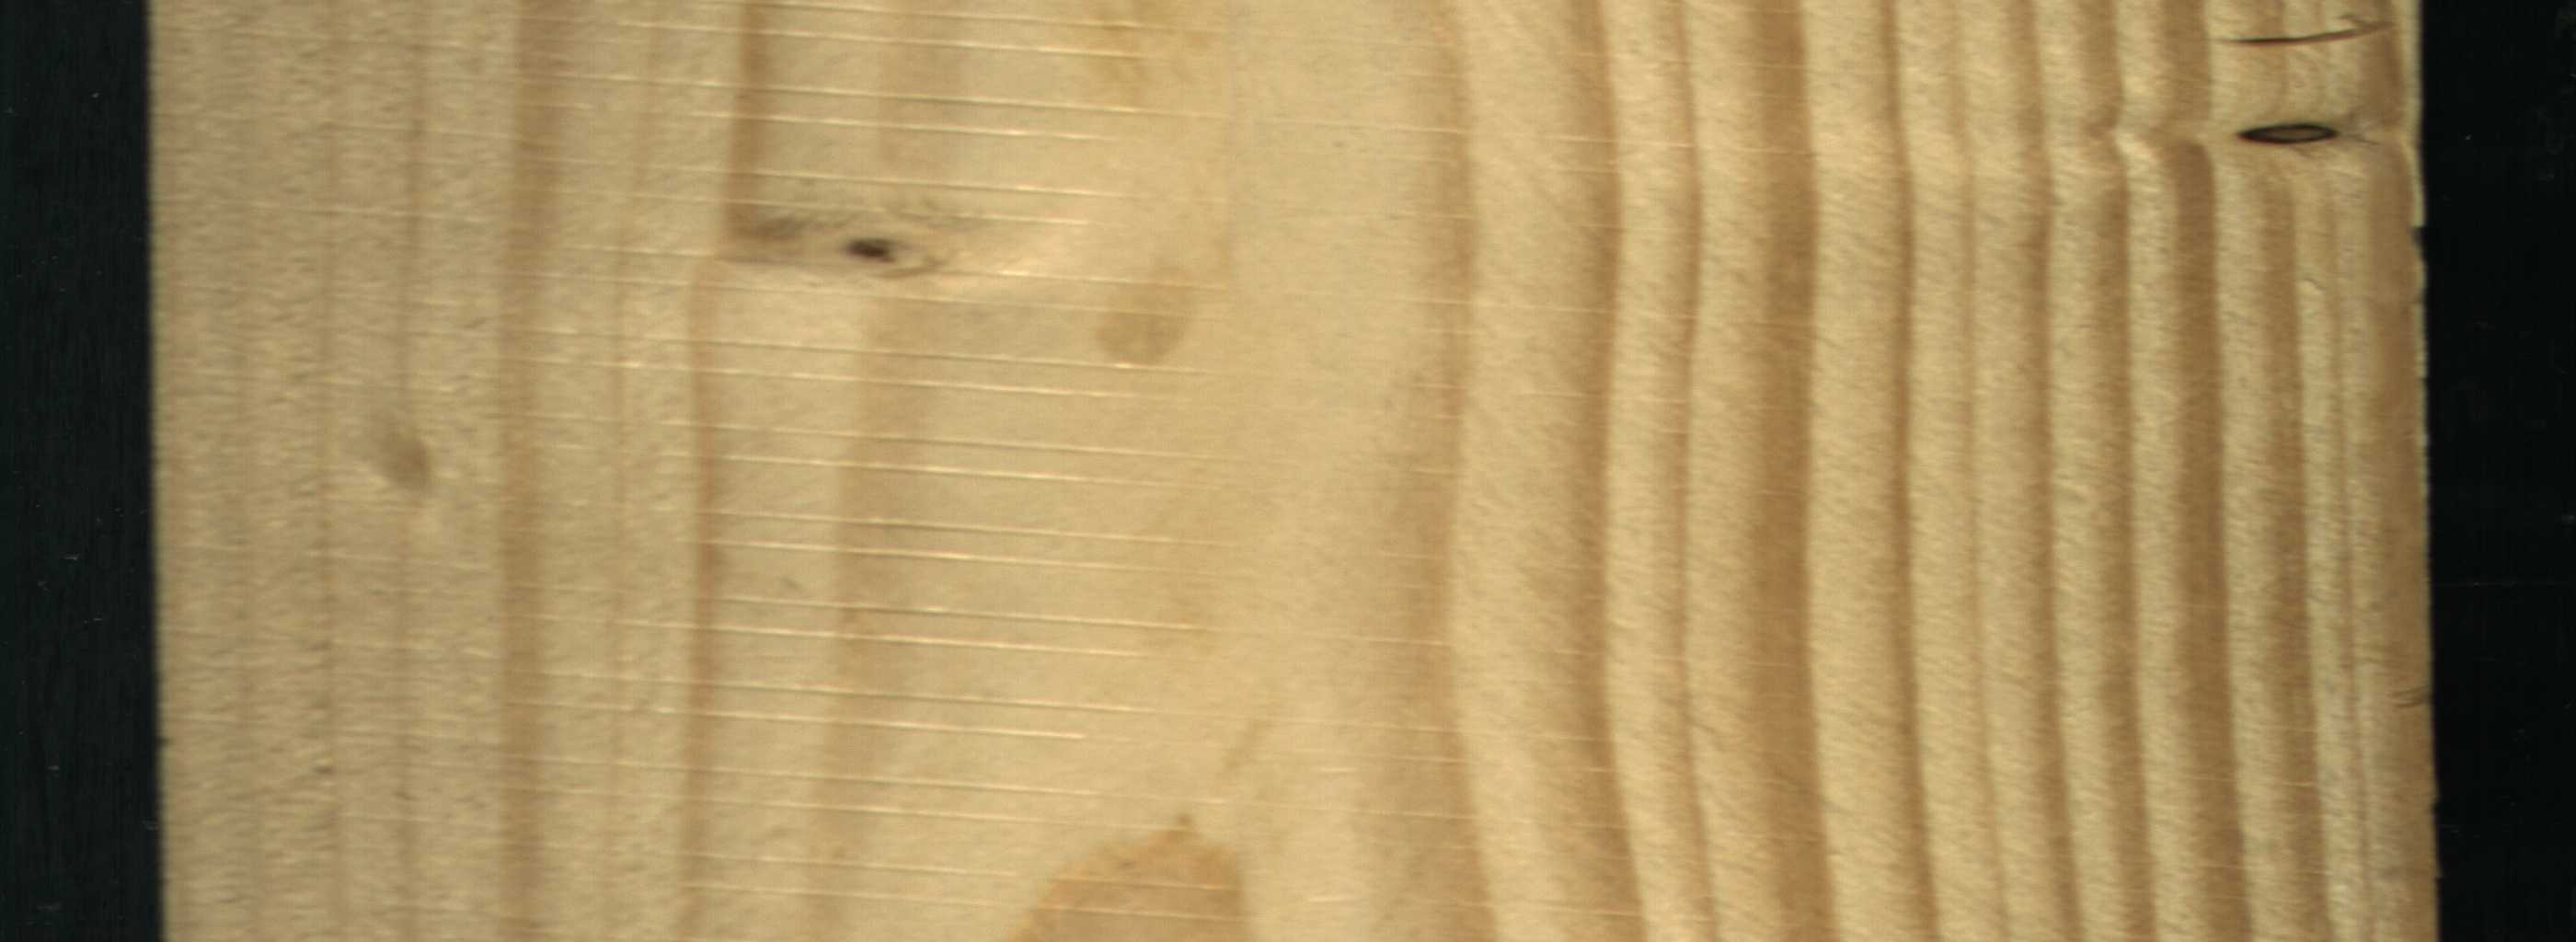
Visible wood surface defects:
Dead_Knot
Live_Knot